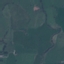
Label: Pasture